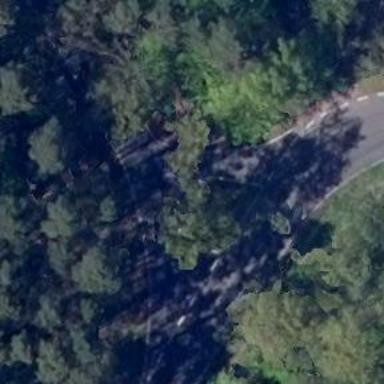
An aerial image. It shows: Unclassified road with asphalt surface.